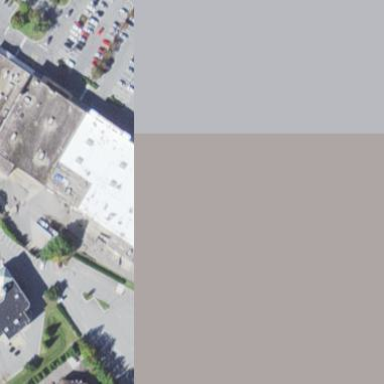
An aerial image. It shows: Retail building.